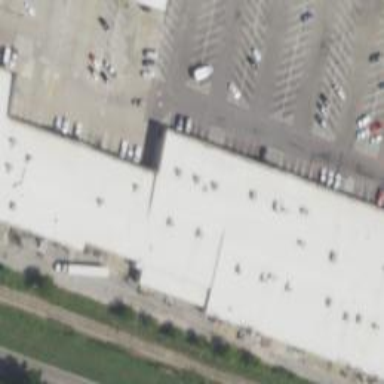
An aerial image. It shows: Supermarket.